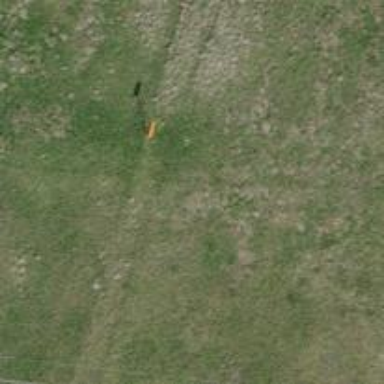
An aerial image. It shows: Pole supporting pipeline marker with roof cover.